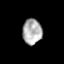
Tissue: skin
Cell type: Myeloid cells
Senescence score: 0.694
Nuclear area (px): 482
Mean DAPI intensity: 174.969